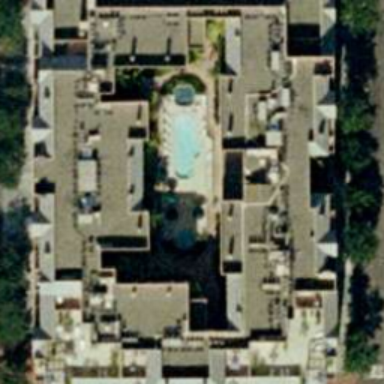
Many buildings are crowded together .